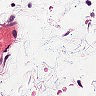
Metastatic tissue present: no